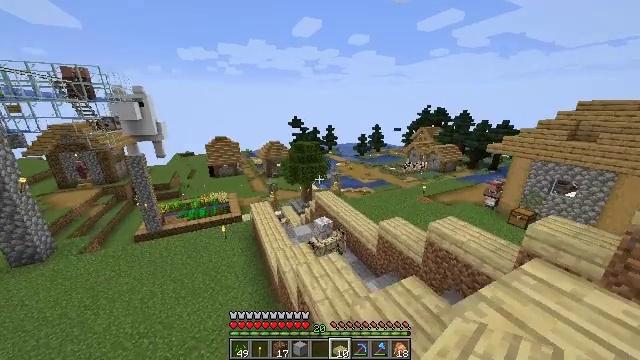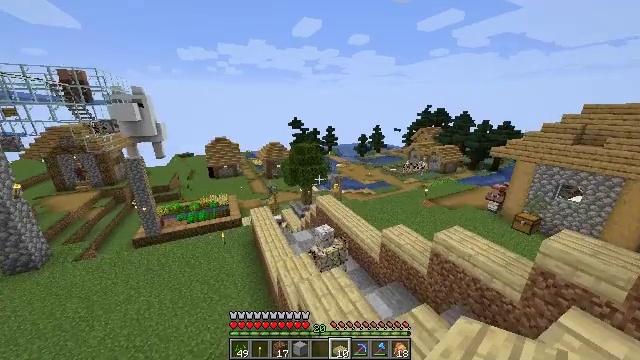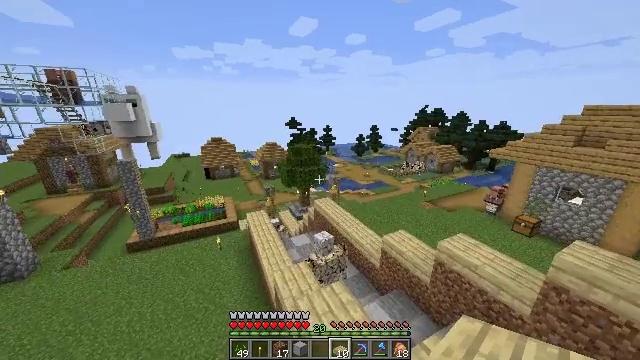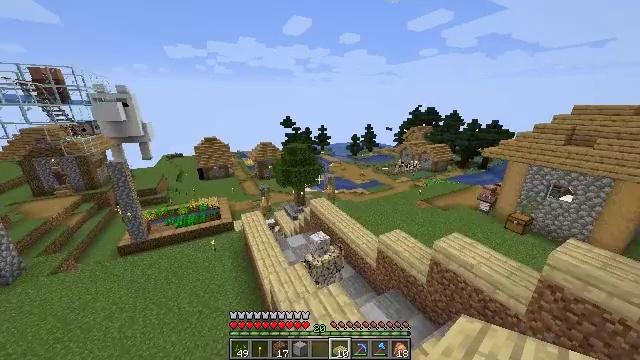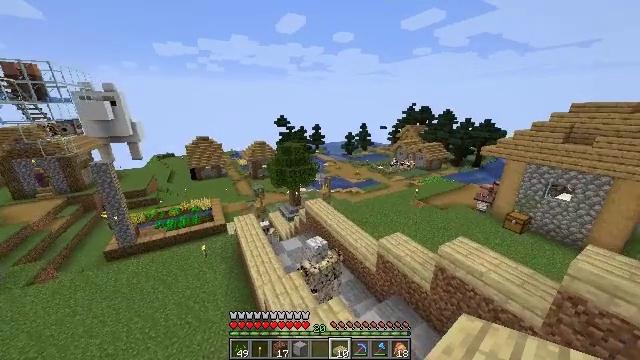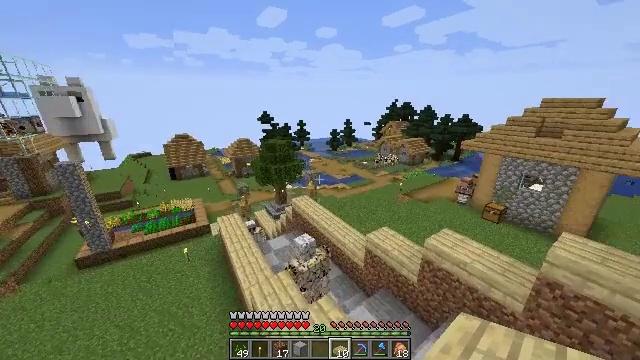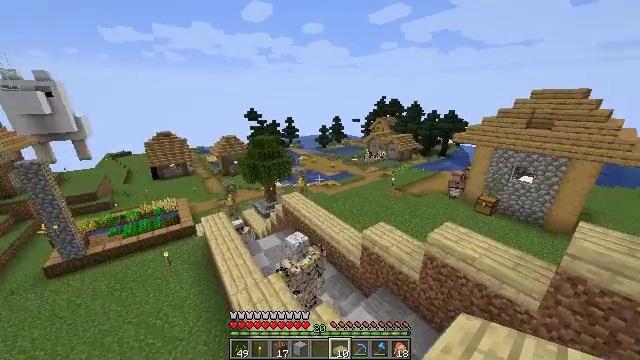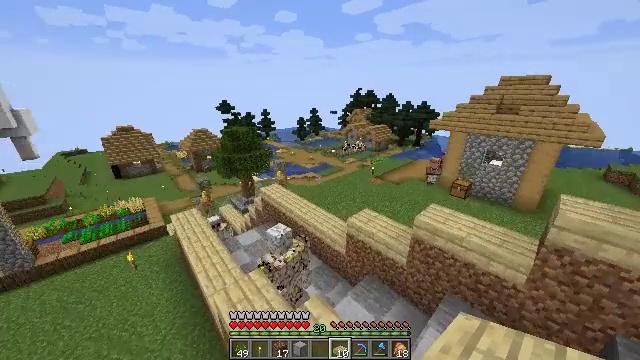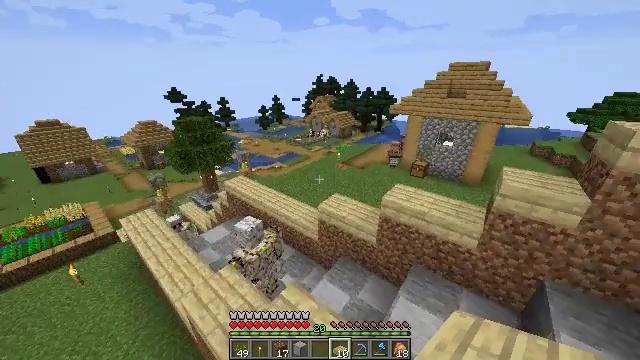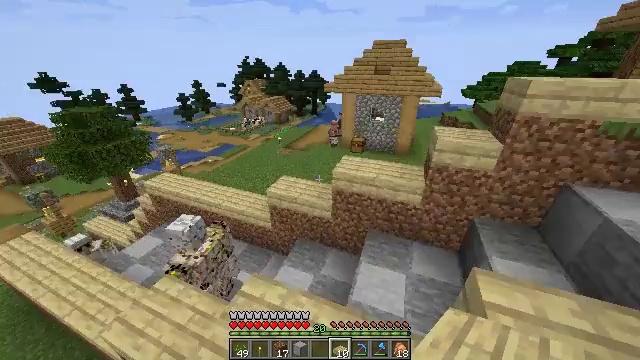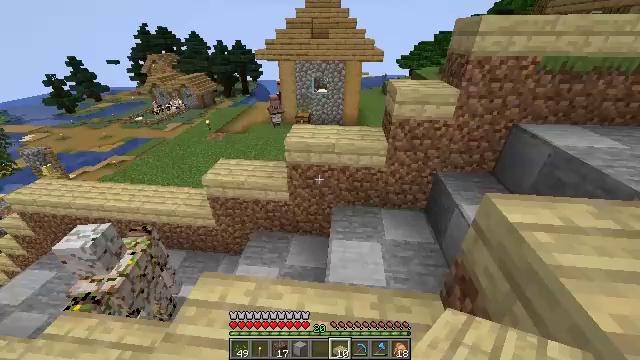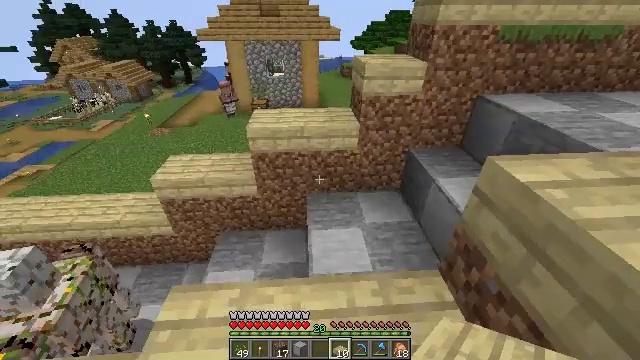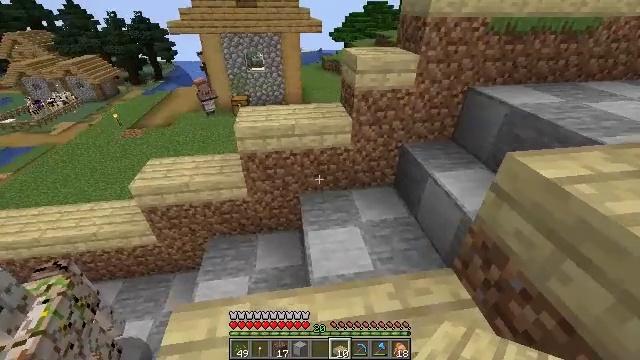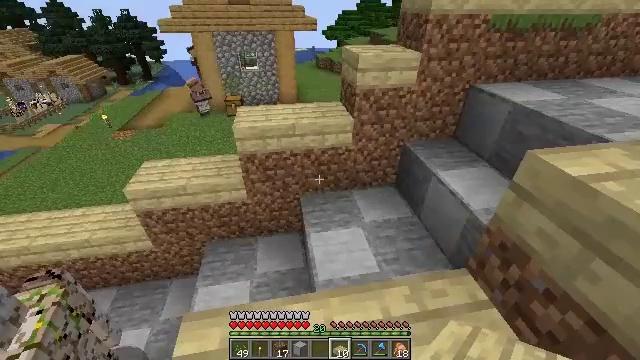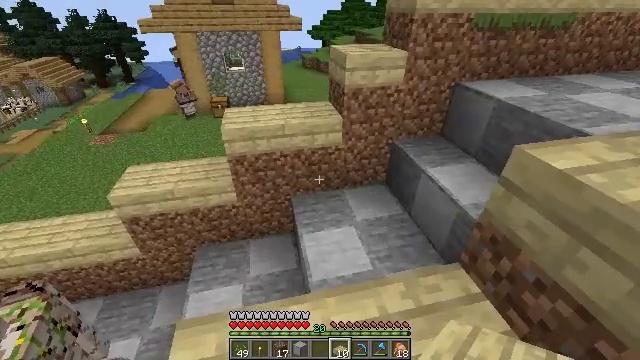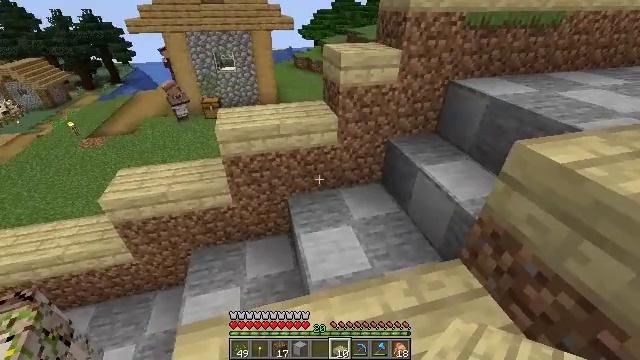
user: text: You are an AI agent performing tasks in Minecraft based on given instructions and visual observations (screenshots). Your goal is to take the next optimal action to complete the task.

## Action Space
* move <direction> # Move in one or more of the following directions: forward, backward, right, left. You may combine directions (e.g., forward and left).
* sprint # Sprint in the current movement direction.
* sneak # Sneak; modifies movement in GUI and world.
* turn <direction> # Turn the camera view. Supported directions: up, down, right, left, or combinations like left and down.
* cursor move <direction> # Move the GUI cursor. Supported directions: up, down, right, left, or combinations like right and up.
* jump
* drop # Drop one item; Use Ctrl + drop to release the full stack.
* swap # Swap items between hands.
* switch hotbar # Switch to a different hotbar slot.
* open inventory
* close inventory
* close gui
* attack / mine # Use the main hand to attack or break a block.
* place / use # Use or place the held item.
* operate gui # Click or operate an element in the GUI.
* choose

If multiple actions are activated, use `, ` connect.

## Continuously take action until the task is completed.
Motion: motion action
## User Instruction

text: craft item air
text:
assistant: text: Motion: move forward, jump
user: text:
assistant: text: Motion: move forward, jump
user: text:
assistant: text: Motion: move forward, turn right, jump
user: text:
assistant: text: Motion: move forward, turn right, jump
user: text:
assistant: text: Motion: move forward, turn right, jump
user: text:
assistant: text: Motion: move forward, turn right, jump
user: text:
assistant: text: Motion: move forward, turn right and down
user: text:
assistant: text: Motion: turn right and down
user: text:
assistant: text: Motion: turn right and down
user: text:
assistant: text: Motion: turn right and down
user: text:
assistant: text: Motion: turn right and down
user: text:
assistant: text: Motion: turn right
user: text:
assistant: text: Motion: turn right
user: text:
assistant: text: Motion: turn right
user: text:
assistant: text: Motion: turn right
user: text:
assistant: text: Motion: no_op
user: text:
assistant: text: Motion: no_op
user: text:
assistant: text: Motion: turn right
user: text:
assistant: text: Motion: turn right
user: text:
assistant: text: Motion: turn right and up
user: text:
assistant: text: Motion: turn right and up
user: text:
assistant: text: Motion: turn right and up
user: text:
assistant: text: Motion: move forward
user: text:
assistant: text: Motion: move forward
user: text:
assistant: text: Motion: move forward, turn right, jump
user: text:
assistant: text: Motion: move forward, turn right and up, jump
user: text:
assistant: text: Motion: no_op
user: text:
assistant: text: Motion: no_op
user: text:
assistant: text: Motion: no_op
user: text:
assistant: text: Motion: no_op